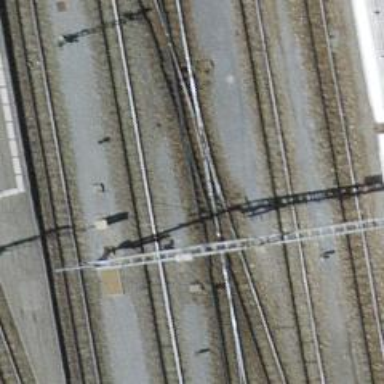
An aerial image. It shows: Railway switch.